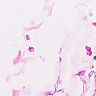
Metastatic tissue present: no